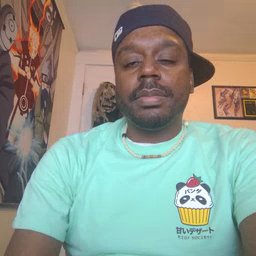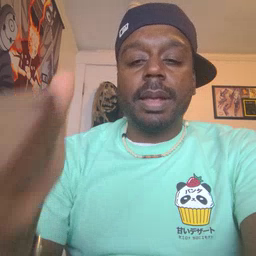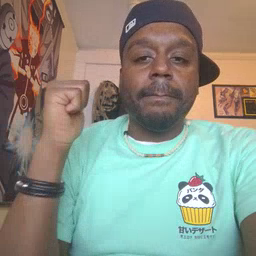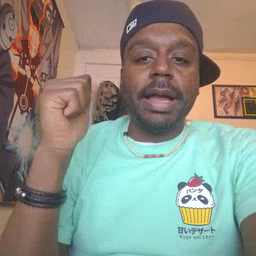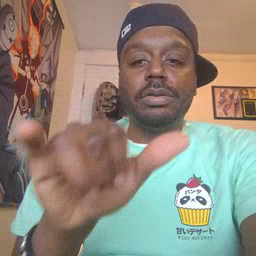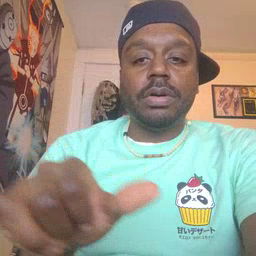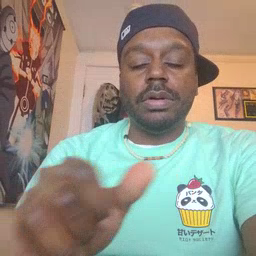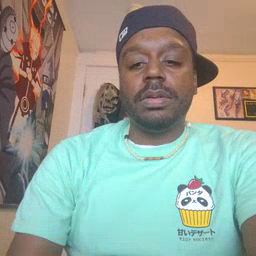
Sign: backyard